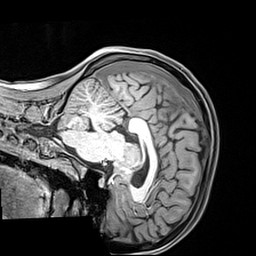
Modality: T1w
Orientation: sagittal
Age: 22
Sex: female
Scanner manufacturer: siemens
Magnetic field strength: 3 T
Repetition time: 2.4 s
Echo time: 0.00217 s